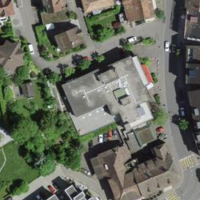
EUNIS habitat code: 54
Species observed at this site:
Cichorium intybus